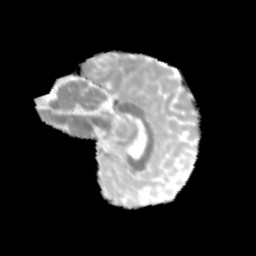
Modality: MD
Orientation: sagittal
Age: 11
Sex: male
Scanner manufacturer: siemens
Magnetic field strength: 3 T
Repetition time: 3.8 s
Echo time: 0.07 s